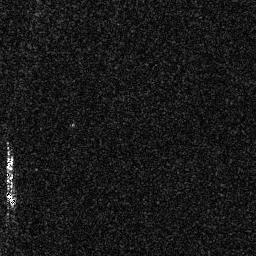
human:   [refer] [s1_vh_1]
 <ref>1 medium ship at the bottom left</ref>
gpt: <box>[[1, 60, 6, 80, 0]]</box>